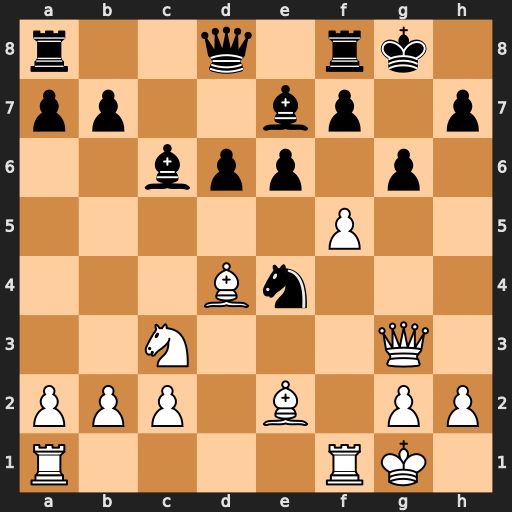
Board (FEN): r2q1rk1/pp2bp1p/2bpp1p1/5P2/3Bn3/2N3Q1/PPP1B1PP/R4RK1
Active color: w
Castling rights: -
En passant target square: -
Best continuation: Nxe4 Bxe4 f6 e5 fxe7